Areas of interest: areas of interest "Car Dealership"
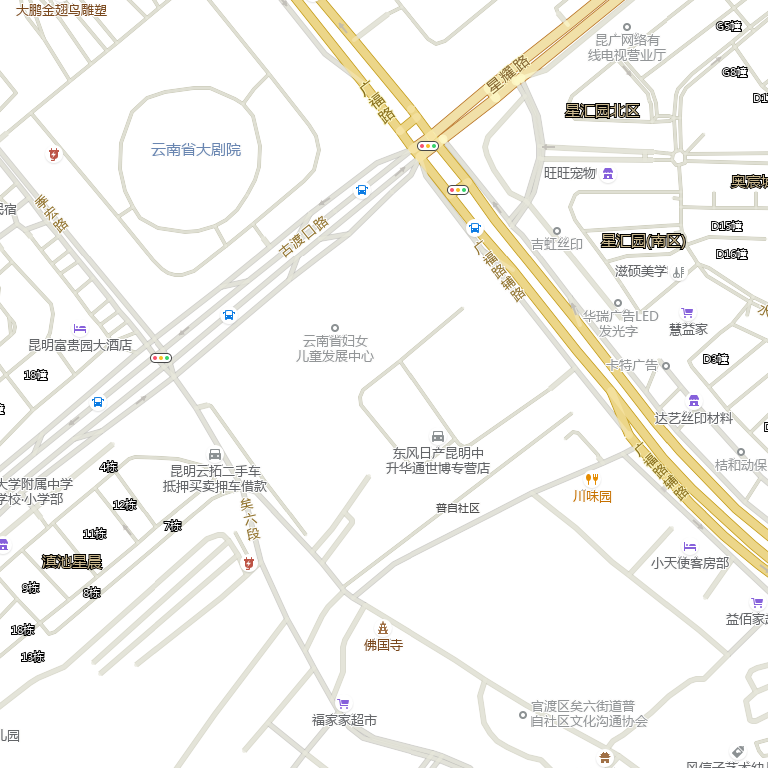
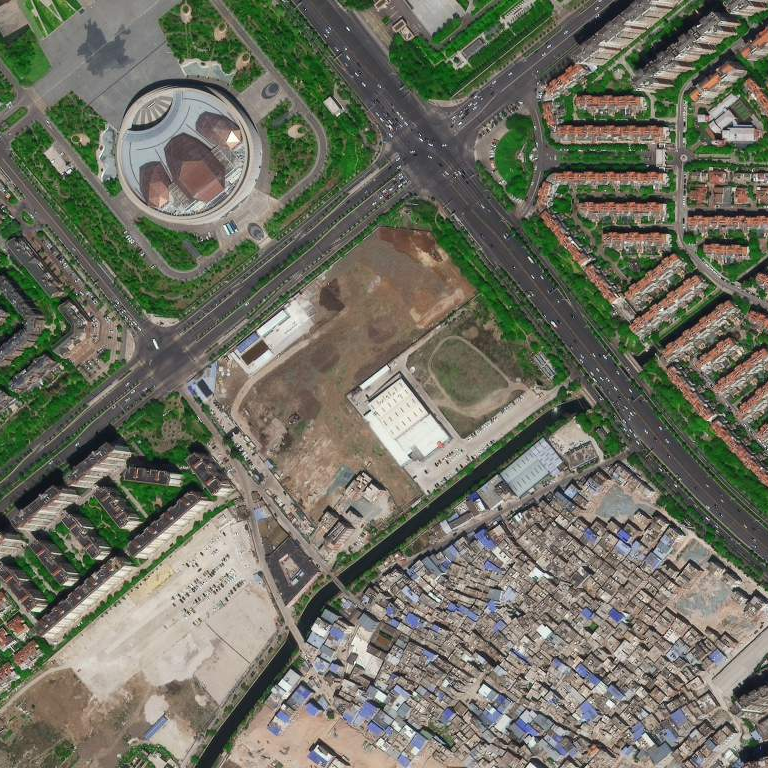